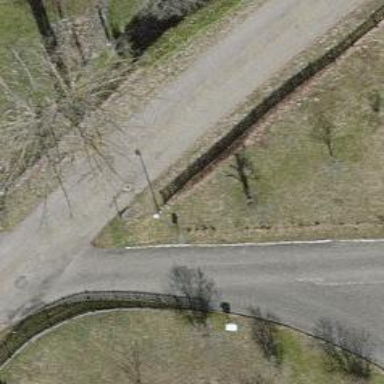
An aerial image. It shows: Fence.